Question: I created an app that uses Core Image (CIDetector, CIDetectorTypeFace) for face detection (tracking) in realtime. Something similar to:
<URL>
I wonder how can I filter the face position and size in order to have something smooth.
I guess I have to use a low pass or high pass filter, but not sure how can I do it.
Does anyone have an idea or recommendation?
I saw an app doing something like that, but I don't remember it.
Thanks for help.
EDIT: When I say filtering, this is what I mean:
Left: What I receive from core image when a face is detected.
Right: The filtered signal from the left.

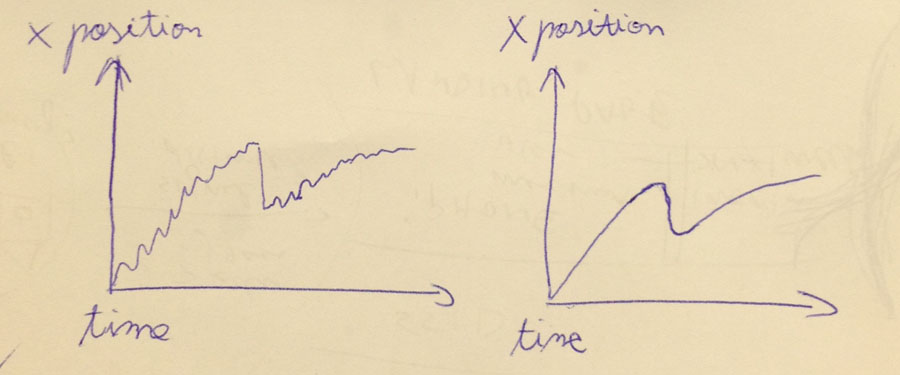
Answer: You'll want to look more into object tracking in general. <URL> post suggests using Kalman filters, which may be your best bet.